Interaction volume radius: 10 \u00c5
Interaction volume height: 15 \u00c5
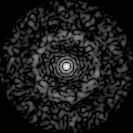
Disorder parameter: 0.8353